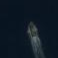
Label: civil